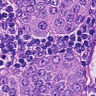
Metastatic tissue present: yes